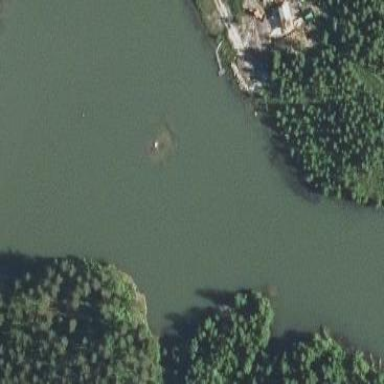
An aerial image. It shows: Pond surrounded by natural water.